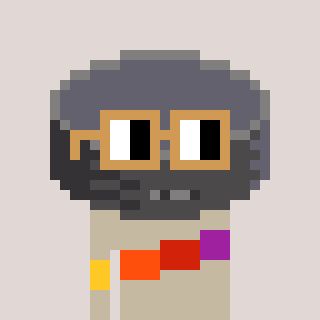
a pixel art character with square brown glasses, a hockey puck-shaped head and a bege-colored body on a warm background